Chest X-ray:
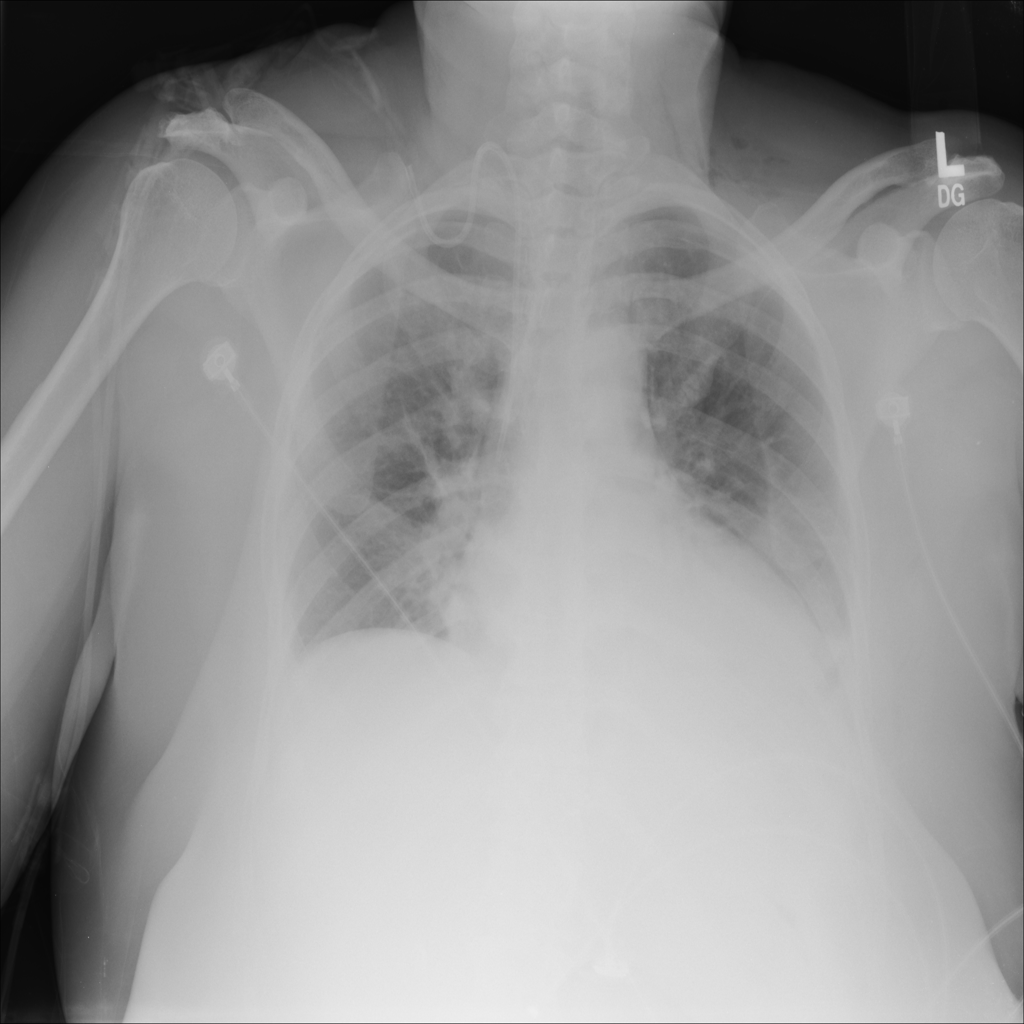
Findings: Consolidation, Effusion, Cardiomegaly
No abnormal finding: no